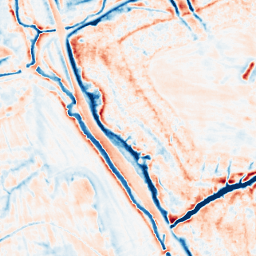
Category: multiscale
Decomposition family: dog_multiscale
Decomposition parameters: sigma_ratio: 2
n_scales: 3
base_sigma: 0.5
Upsampling method: sinc_blackman
Upsampling parameters: scale: 8
kernel_size: 16
Upsampling scale: 8